Field crop: tomato
Growth stage: 2
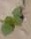
Species: solanum